Field crop: maize
Growth stage: 2
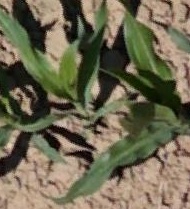
Species: maize